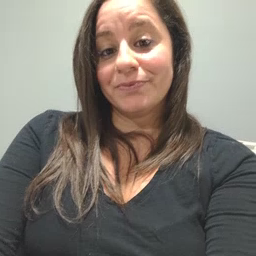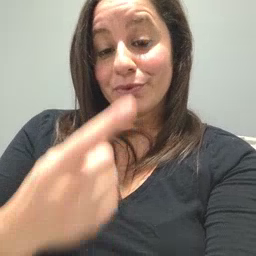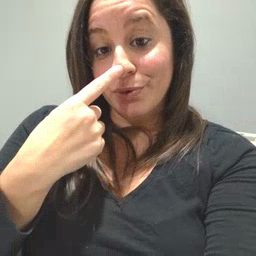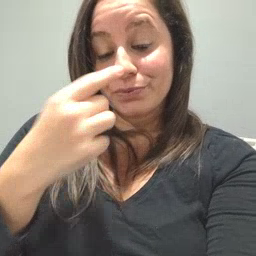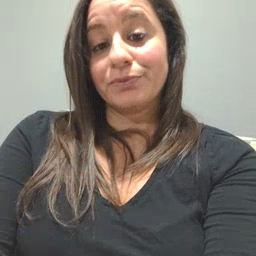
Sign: nose